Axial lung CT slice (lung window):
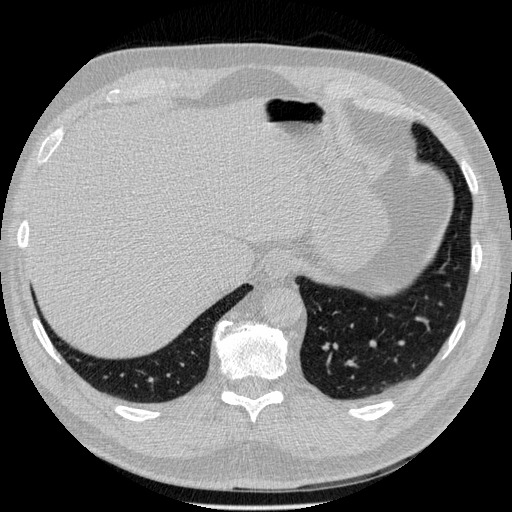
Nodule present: no